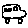
Label: car